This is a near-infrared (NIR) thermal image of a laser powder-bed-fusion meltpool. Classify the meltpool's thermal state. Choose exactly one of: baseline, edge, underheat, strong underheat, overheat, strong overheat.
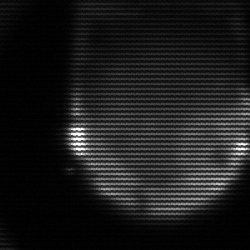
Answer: edge